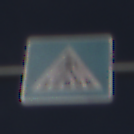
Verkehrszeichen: FussgaengerueberwegRechts
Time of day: MorningAfternoon
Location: Outdoor (RoadRail)
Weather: PartlyCloudy
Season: NotSpecified
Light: Natural